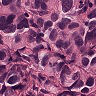
Metastatic tissue present: yes